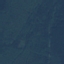
Land use / land cover class: Forest